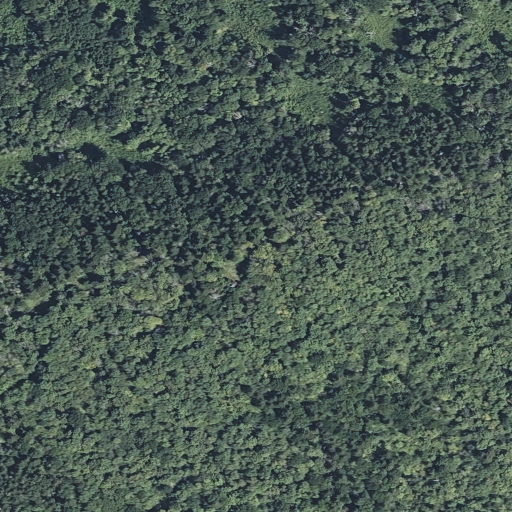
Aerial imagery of ridge(s) in Maine named Scammon Ridge containing deciduous forest, mixed forest, and evergreen forest